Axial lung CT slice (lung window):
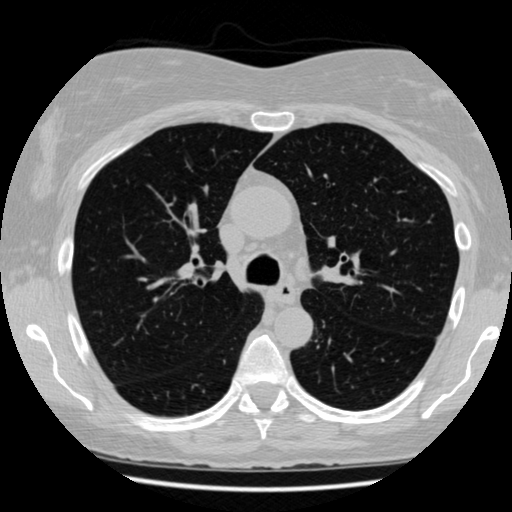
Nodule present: no